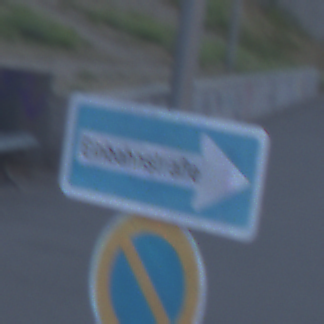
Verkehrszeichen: EinbahnstrasseRechtsweisend
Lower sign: EingeschraenktesHalteverbot
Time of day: SunriseSunset
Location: Outdoor (Urban)
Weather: Clear
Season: NotSpecified
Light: Natural